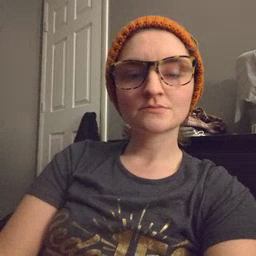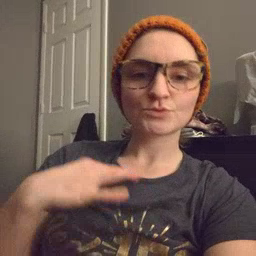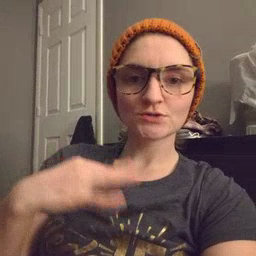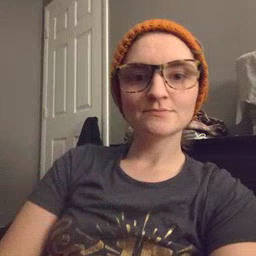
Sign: shirt